Question: I use node-red to read data from different sources and afterwards write it to a database.
In order to get data in a regular time interval, e.g. every minute, I use the .
Both works very fine so far.
However, now I started to organize my flows in different projects within the node-red user interface (see picture) - and I realized that data is written to the DB only of the flows of the project that was most recently loaded. That is to say that if I open a new project, all flows of the previous project are stopped (and thus no data arrives in the DB), and the flows of the newly open project are started immediately.
Is there a way that the flows are constantly working in several projects at the same time?

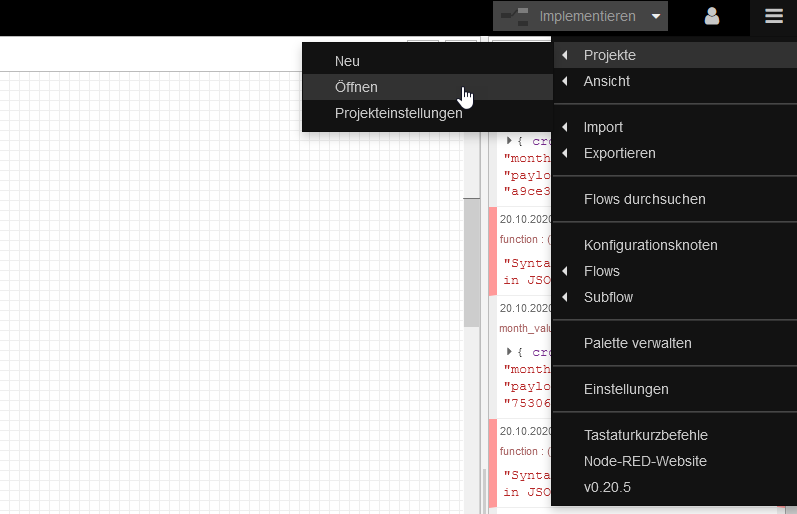
Answer: No. The runtime only runs one project at a time. You need to organise your flows inside a single project.